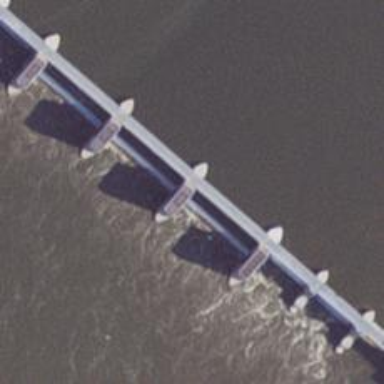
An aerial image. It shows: Weir in waterway.